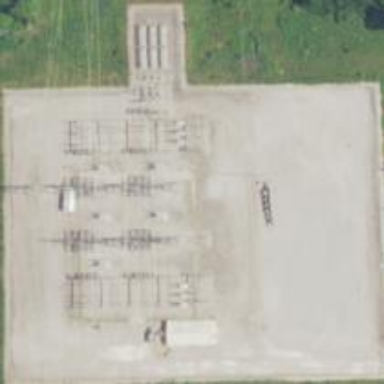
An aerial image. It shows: Outdoor power substation. The substation is at the transmission level. It is surrounded by fence.